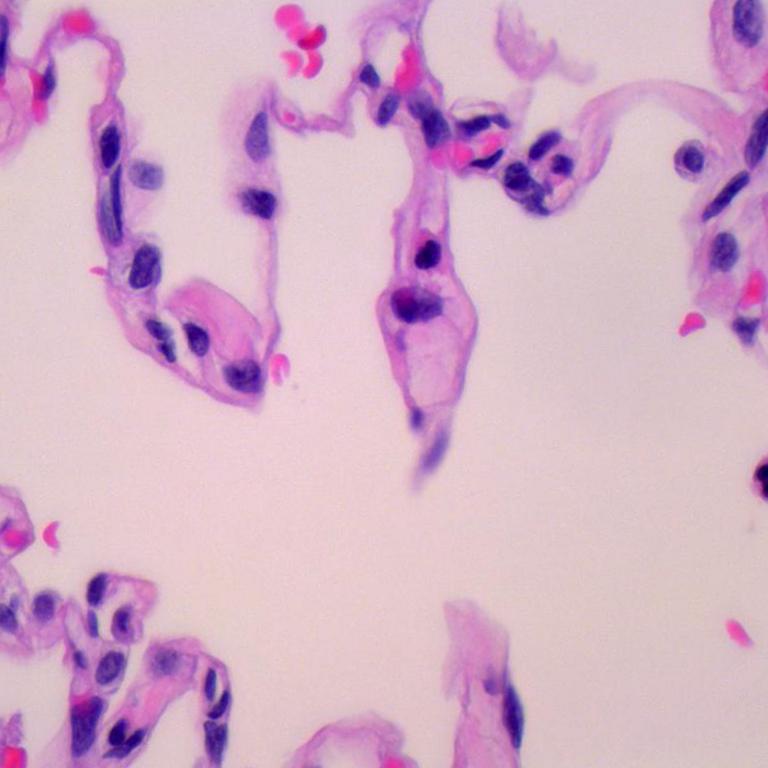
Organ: lung
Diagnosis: benign